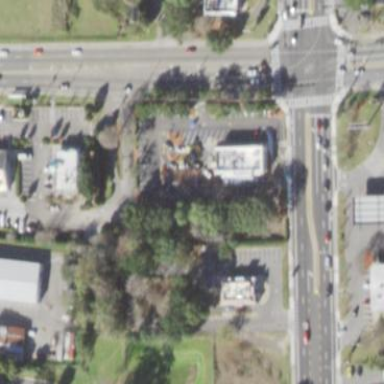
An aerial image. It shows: Commercial area with fast food eatery.